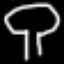
Label: mushroom